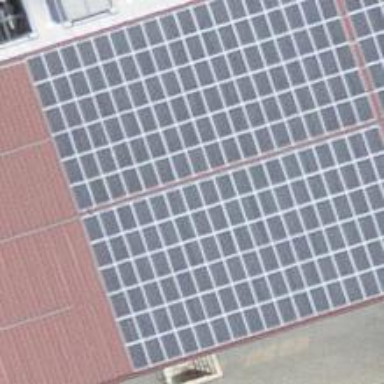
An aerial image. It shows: Solar photovoltaic panel generator.